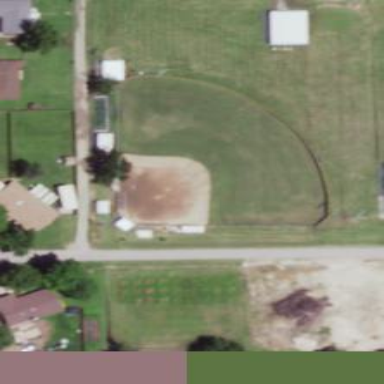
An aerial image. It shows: Softball pitch for baseball enthusiasts.